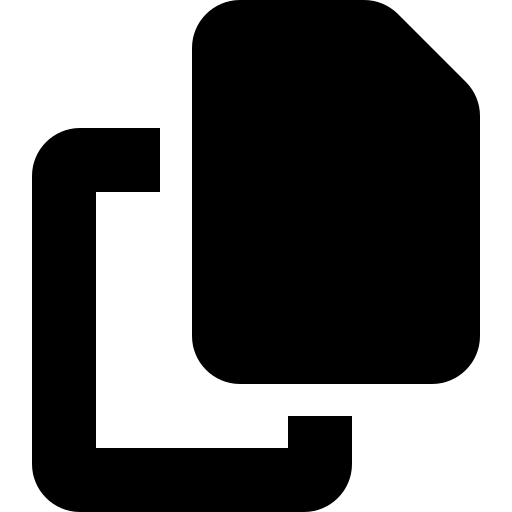
Tags: icon, FontAwesome, fa-icon, solid, copy